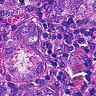
Metastatic tissue present: yes